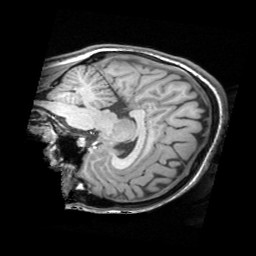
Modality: T1w
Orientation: sagittal
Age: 19
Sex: female
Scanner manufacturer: siemens
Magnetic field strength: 3 T
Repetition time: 1.62 s
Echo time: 0.003 s